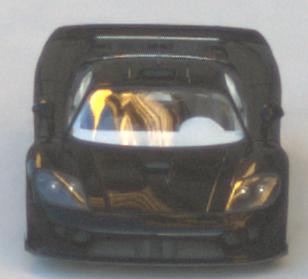
Make: Saleen
Model: S7
Detailed model: -
Model produced from: 2000
Model produced until: 2008
Doors: 2
Color: black
Road condition: dry road
Daytime: sunrise or sunset
Contrast: medium contrast